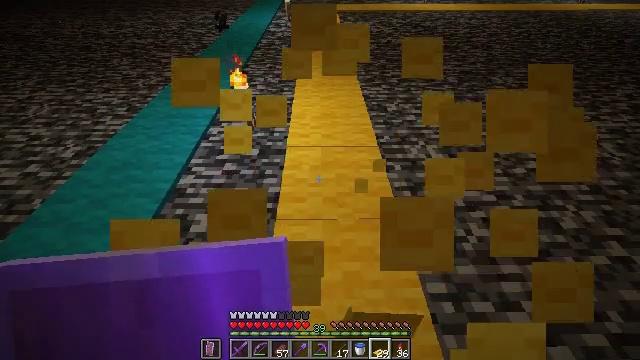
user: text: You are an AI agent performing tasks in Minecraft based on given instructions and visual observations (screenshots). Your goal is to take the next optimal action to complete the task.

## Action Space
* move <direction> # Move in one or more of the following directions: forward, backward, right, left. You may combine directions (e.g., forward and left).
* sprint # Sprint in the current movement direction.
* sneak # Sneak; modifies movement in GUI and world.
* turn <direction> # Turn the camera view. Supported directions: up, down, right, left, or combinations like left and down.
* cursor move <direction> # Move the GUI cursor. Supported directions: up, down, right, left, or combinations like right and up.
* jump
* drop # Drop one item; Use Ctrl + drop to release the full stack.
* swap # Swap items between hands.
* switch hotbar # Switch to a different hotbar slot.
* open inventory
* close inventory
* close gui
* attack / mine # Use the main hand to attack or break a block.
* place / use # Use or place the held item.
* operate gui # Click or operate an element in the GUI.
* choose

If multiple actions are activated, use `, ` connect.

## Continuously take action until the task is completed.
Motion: motion action
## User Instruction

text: Mine the yellow carpet off the floor.
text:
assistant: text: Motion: no_op